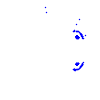
Particle: pion